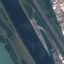
Land use / land cover class: River